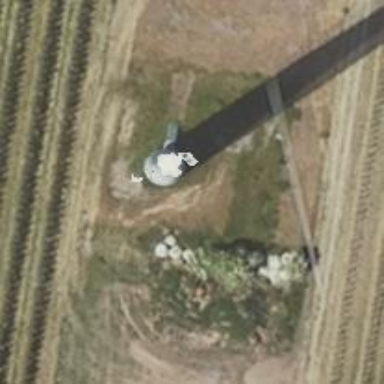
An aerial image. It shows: Wind generator with horizontal axis. The wind turbine is from Vestas.